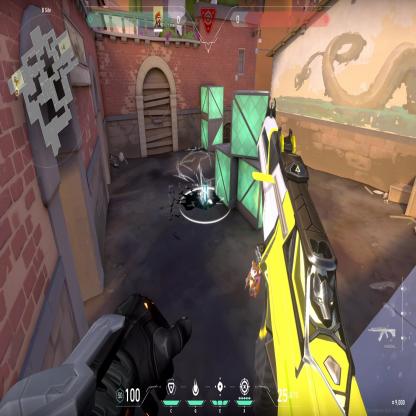
Label: planted spike